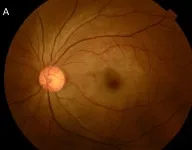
Fundus photography and optical coherence tomography (OCT) at the first visit. . (A) Cherry-red spot before treatment.
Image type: ophthalmic_imaging (fundus_photograph)